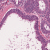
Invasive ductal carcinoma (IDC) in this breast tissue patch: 0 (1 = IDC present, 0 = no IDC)